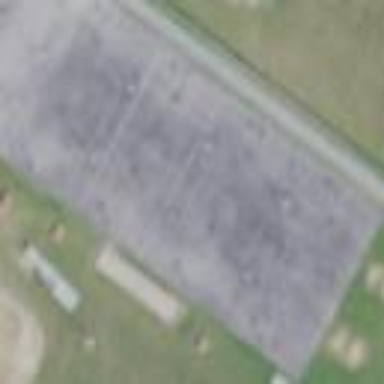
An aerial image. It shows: Basketball court on leisure land pitch.